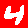
Digit: 4